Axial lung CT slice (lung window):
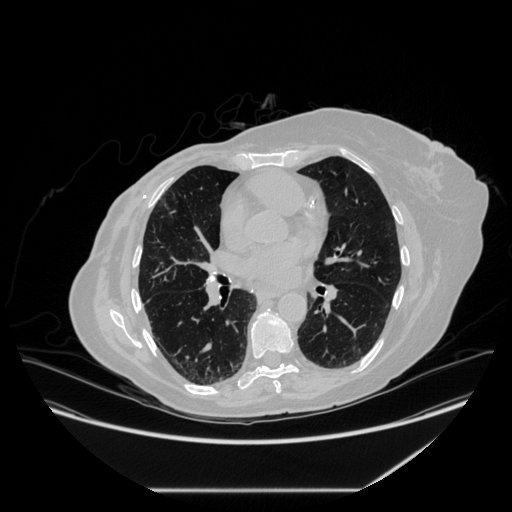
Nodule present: no